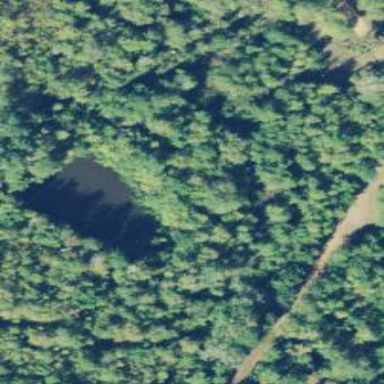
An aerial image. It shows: Peaceful pond surrounded by nature.